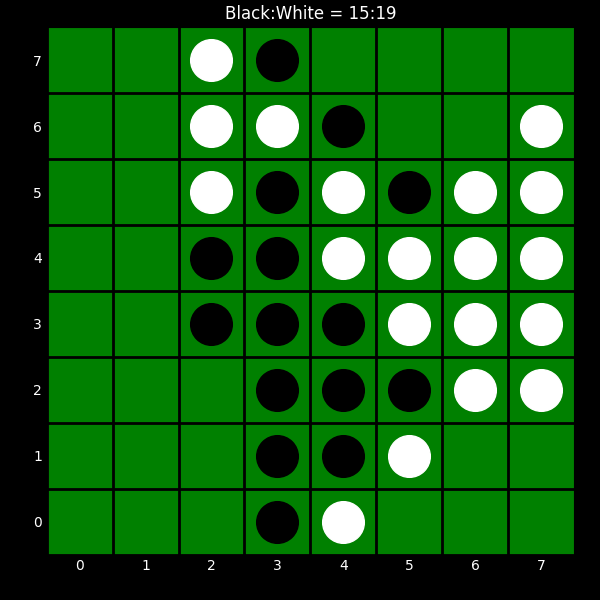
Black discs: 15
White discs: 19